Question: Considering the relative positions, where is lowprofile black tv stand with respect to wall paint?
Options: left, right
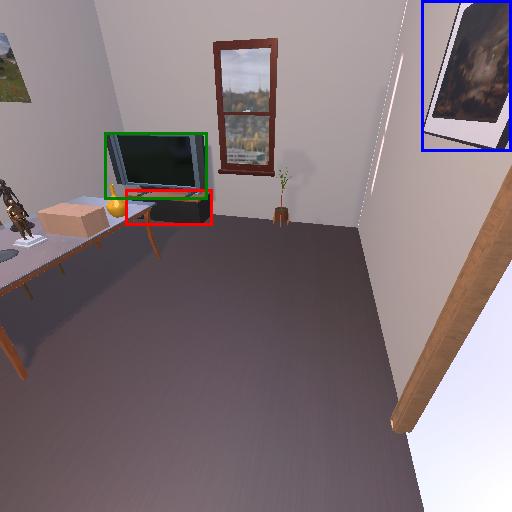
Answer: left